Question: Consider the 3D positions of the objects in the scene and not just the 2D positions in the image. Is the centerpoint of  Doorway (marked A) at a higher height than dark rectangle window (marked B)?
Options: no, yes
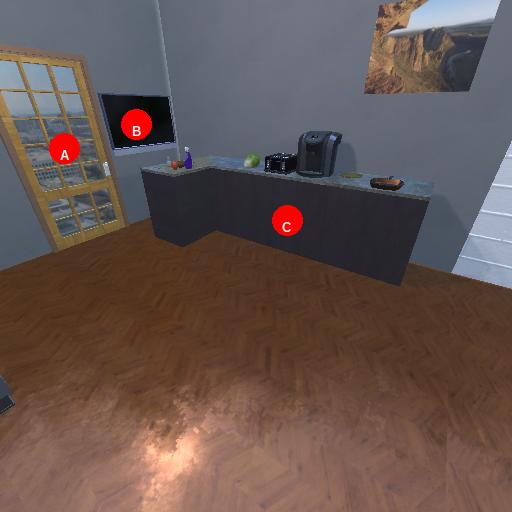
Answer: no